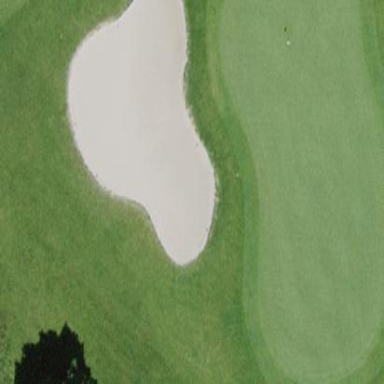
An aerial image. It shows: Golf bunker filled with natural sand.